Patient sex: M
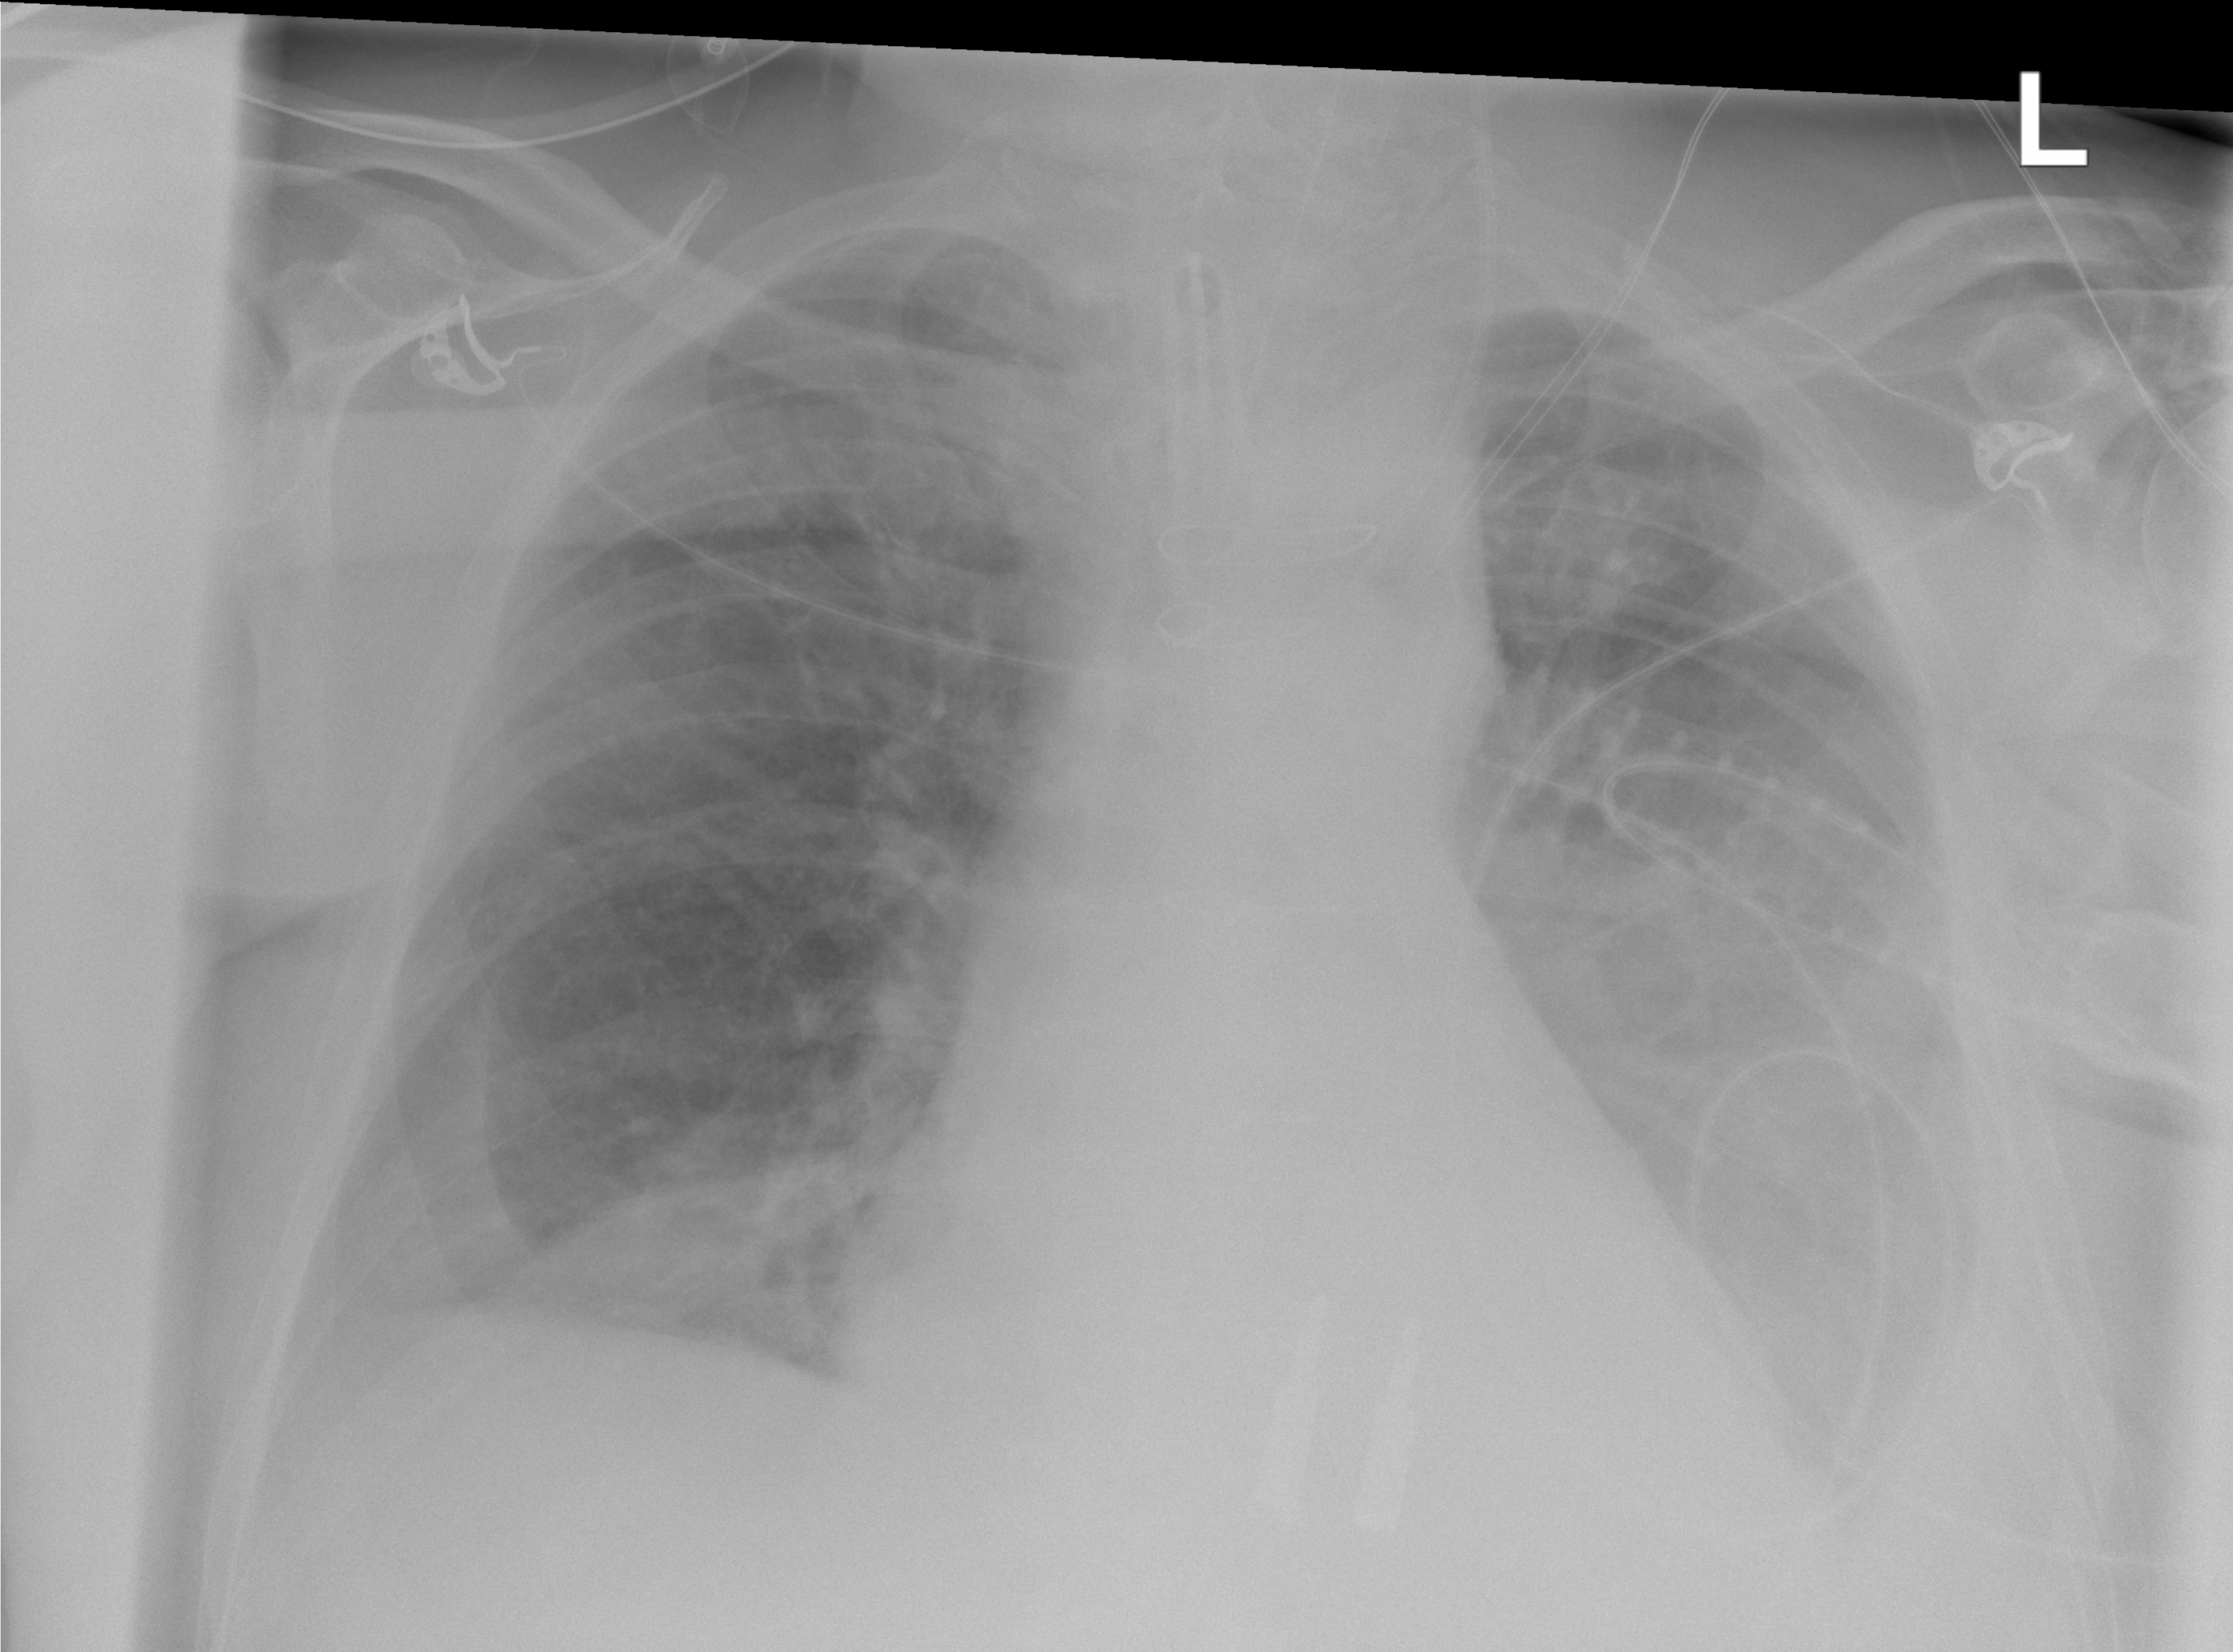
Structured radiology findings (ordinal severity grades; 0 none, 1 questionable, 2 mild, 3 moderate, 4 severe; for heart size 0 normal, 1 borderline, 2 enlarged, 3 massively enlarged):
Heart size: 0
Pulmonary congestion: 2
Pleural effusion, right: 1
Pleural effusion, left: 3
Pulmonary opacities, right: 0
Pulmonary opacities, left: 0
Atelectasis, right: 1
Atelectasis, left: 2